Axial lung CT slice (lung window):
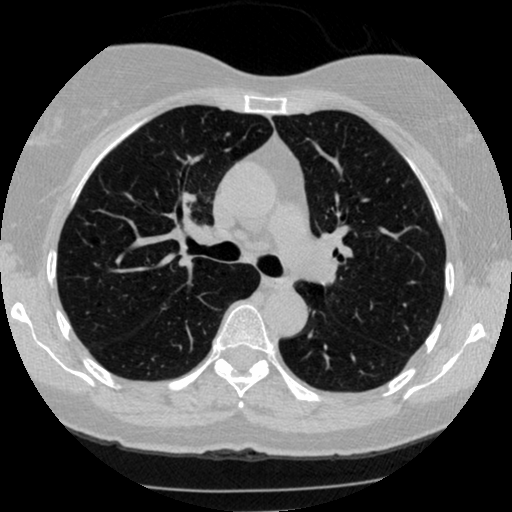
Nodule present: no